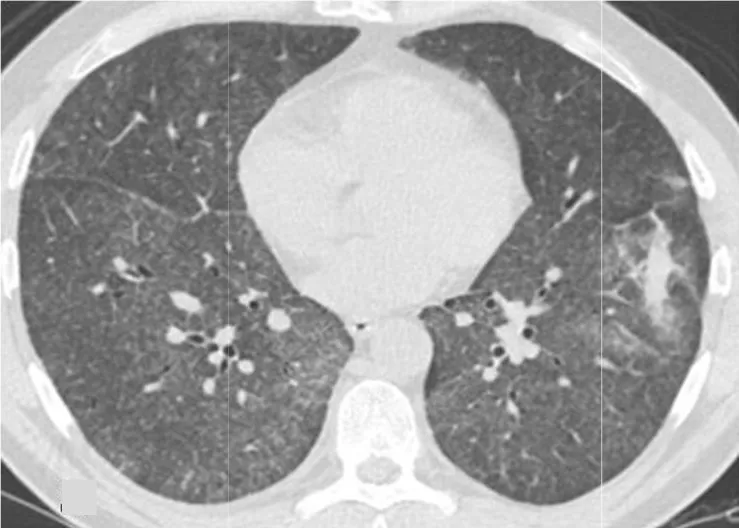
High resolution CT scan of the chest, showing diffuse and bilateral hazy increase of lung density ("ground glass" opacity), a left lower lobe consolidation, multiple fine diffuse nodules bilaterally, suggestive for miliary lung disease.
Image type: radiology (ct)